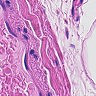
Metastatic tissue present: no